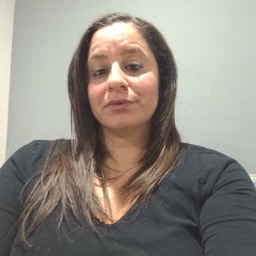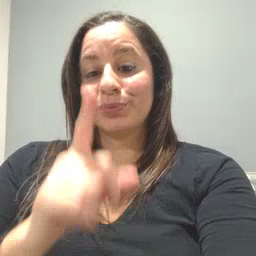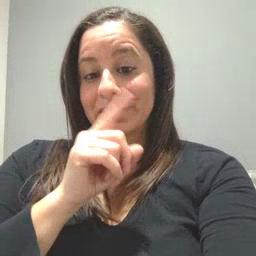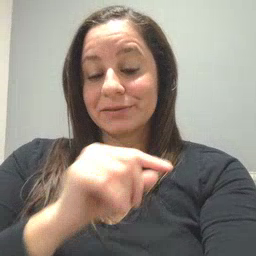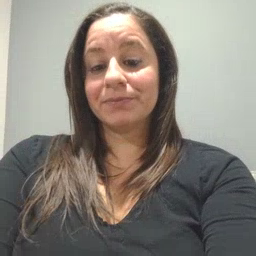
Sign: pretend